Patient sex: M
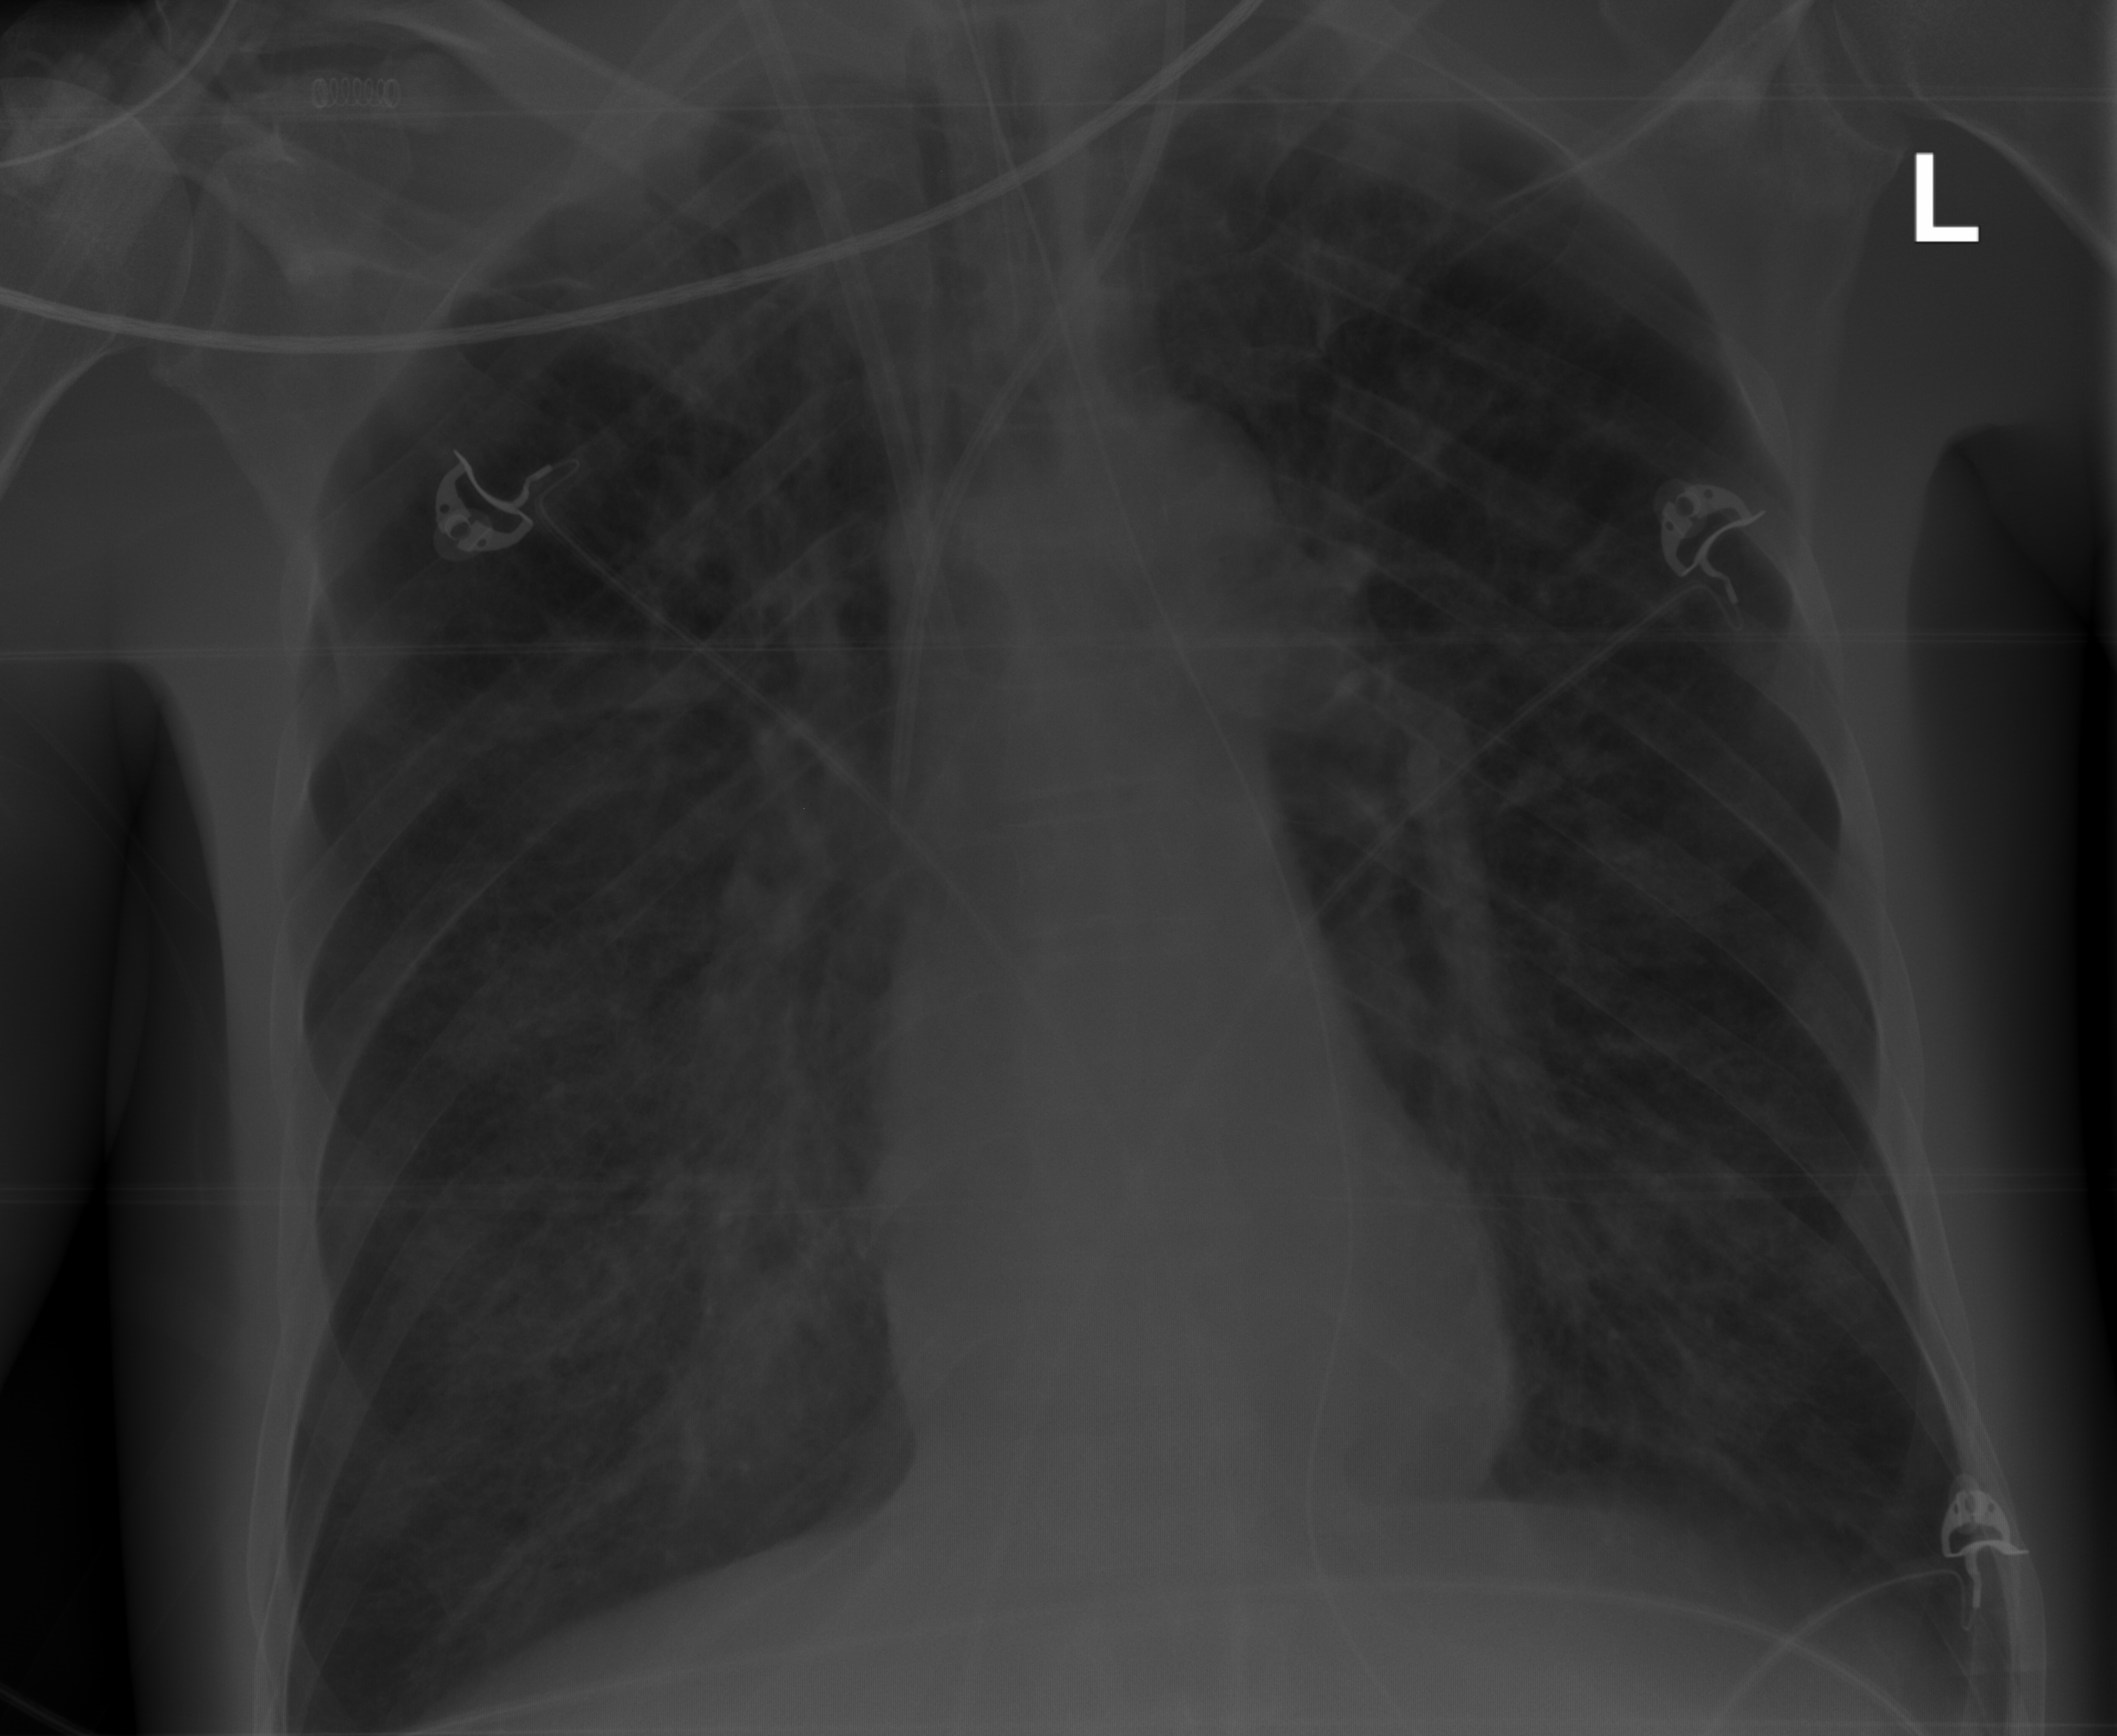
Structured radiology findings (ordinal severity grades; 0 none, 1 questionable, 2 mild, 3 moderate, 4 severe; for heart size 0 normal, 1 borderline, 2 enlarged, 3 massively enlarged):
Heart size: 0
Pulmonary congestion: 2
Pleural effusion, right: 2
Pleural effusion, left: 2
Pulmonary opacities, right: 3
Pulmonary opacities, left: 3
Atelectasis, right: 2
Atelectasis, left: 2